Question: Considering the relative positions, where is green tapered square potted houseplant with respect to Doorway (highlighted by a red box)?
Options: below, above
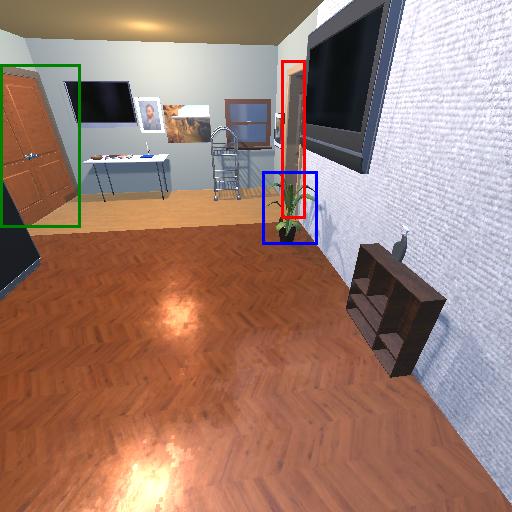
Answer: below